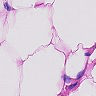
Metastatic tissue present: no